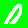
Digit: 0